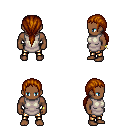
a pixel art fantasy rpg character, male body template, human, dark skin, white tunic, gold greaves, brunette ponytail hairstyle, bracelets, four views (front, back, left, right), 2x2 character sprite sheet, small pixel art, hard edges, no anti-aliasing